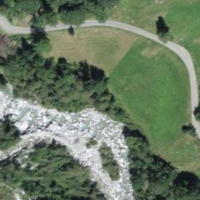
EUNIS habitat code: 32
Species observed at this site:
Tettigonia viridissima
Caltha palustris
Argynnis paphia
Volucella pellucens
Melitaea didyma